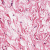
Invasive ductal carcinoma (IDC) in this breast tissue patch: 0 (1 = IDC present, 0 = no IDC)